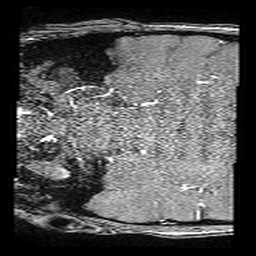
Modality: angio
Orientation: coronal
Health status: ill
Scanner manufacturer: philips
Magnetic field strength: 3 T
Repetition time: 0.018 s
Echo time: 0.003454 s